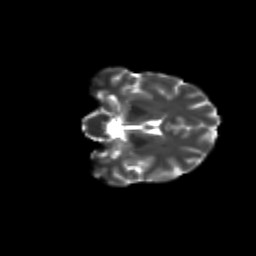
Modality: T2w
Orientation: coronal
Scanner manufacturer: siemens
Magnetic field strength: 3 T
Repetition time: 9.2 s
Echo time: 0.084 s